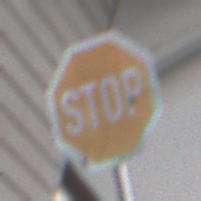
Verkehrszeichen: Stop
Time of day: MorningAfternoon
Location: Roofed (Urban)
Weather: PartlyCloudy
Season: NotSpecified
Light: Natural